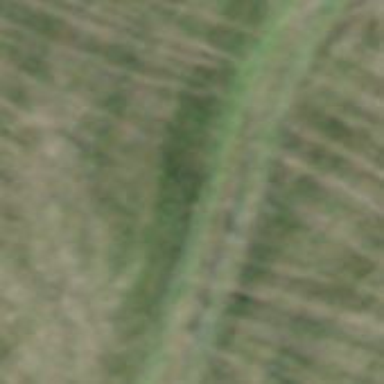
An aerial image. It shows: Grass track.